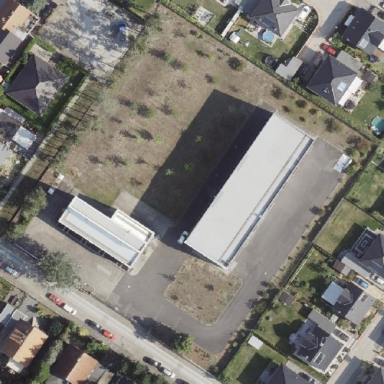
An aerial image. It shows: There is distribution substation enclosed by fence.